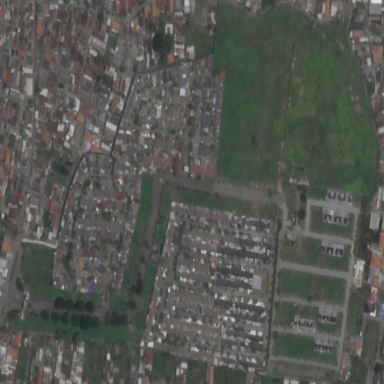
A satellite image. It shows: Residential area.